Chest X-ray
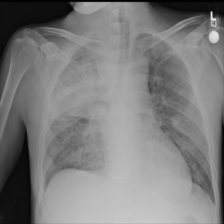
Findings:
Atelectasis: negative
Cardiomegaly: negative
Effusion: negative
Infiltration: negative
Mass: negative
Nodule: negative
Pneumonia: negative
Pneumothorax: negative
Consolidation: negative
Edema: negative
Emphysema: negative
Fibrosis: negative
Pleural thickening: negative
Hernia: negative